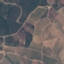
Land use / land cover: PermanentCrop